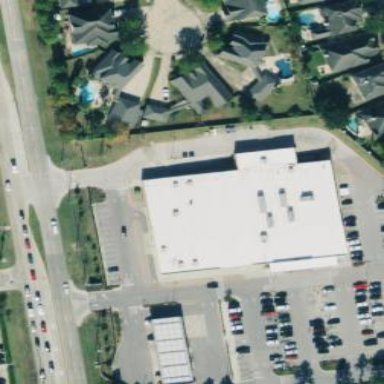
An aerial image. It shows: Retail building housing supermarket.